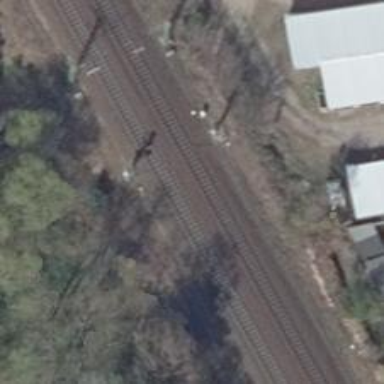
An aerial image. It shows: Railway signal.